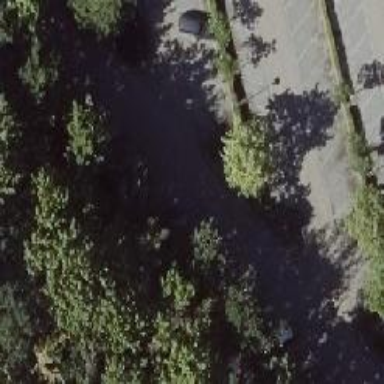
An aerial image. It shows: Parking aisle with pebblestone surface.